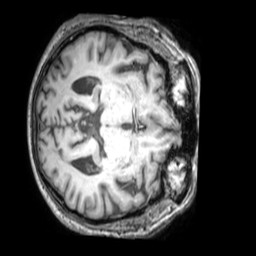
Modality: T1w
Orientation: axial
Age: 81
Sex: male
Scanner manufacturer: philips
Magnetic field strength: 3 T
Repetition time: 0.009867 s
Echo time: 0.004594 s